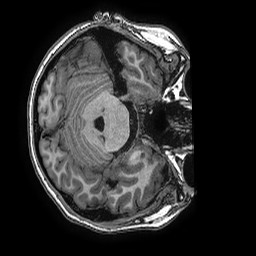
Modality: T1w
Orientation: axial
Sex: female
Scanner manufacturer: ge
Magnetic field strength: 3 T
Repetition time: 0.0077 s
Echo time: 0.003436 s